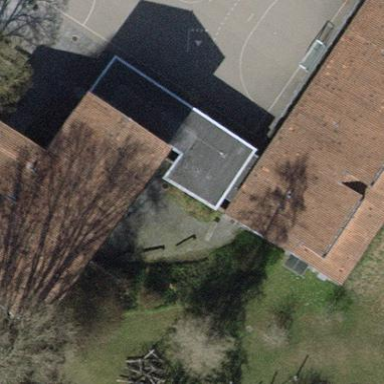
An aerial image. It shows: School building.